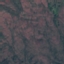
Land use / land cover: HerbaceousVegetation